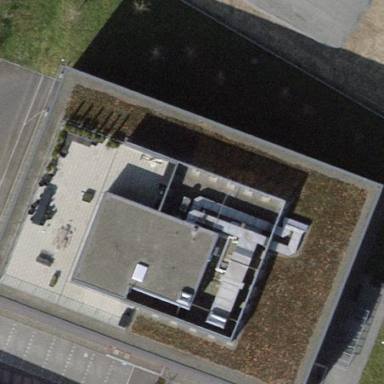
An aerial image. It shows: Office building with flat roof.